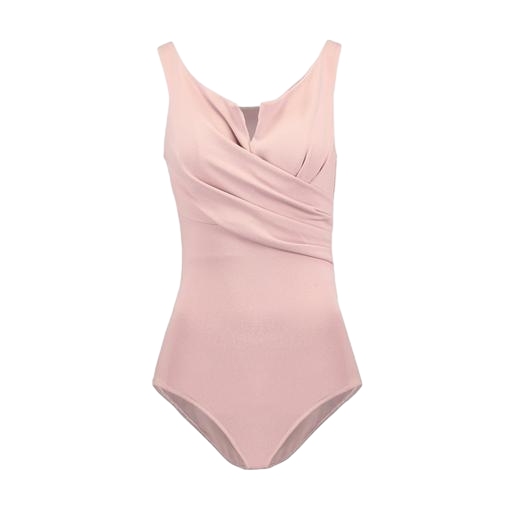
pink drape front, ballet body tank, nly drapey waistcoat, white background